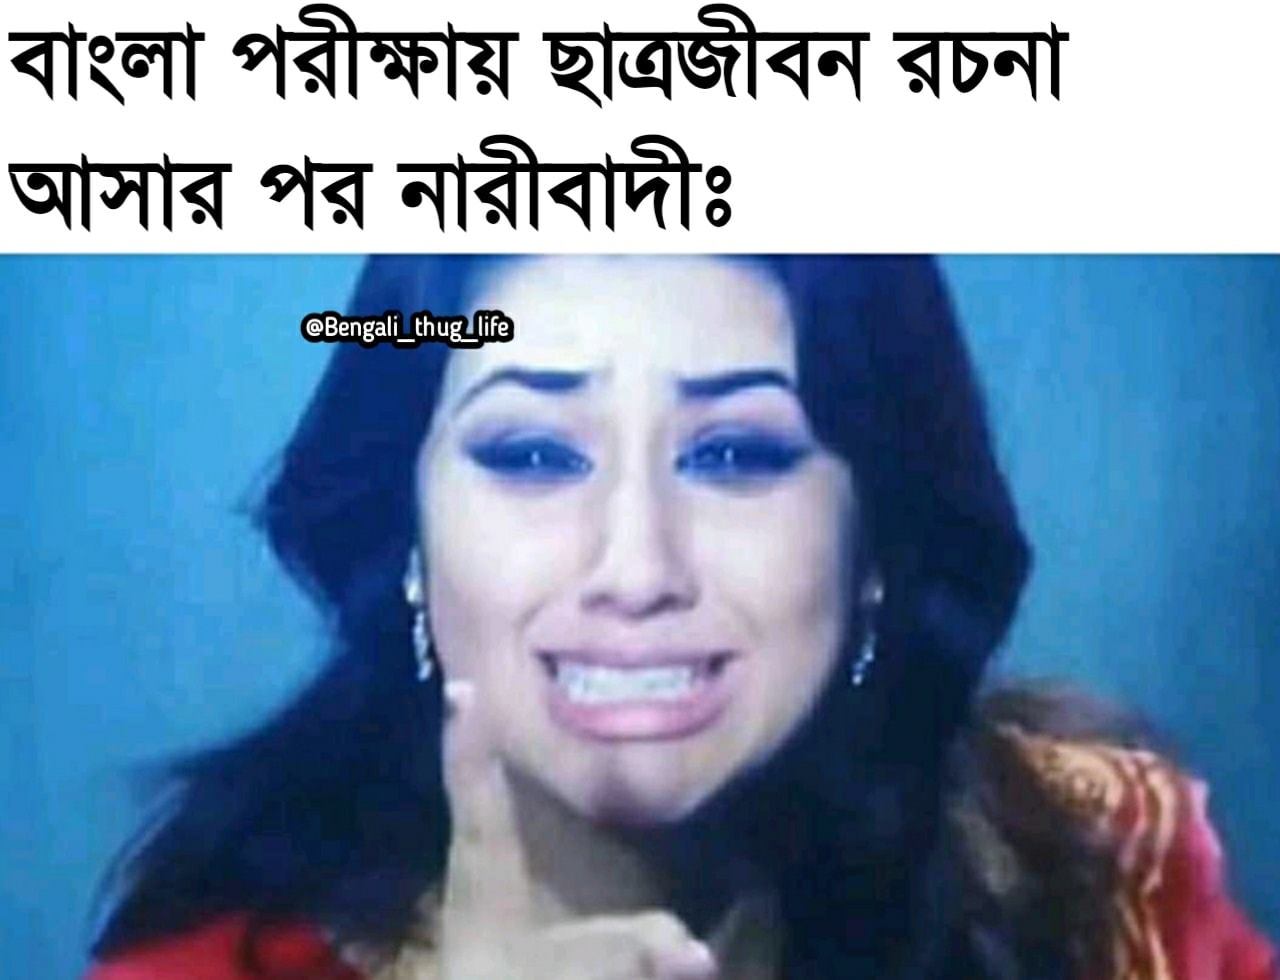
Caption: বাংলা পরীক্ষায় ছাত্রজীবন রচনা আসার পর নারীবাদীঃ
Label: non-hate